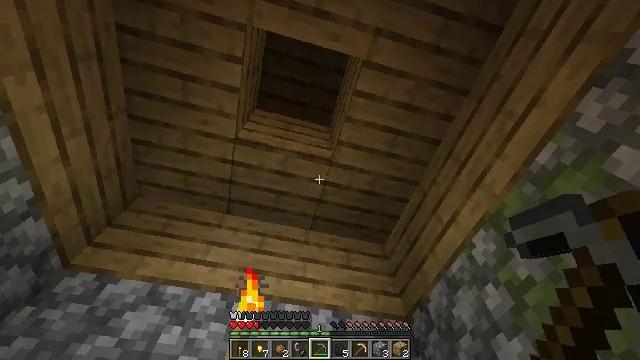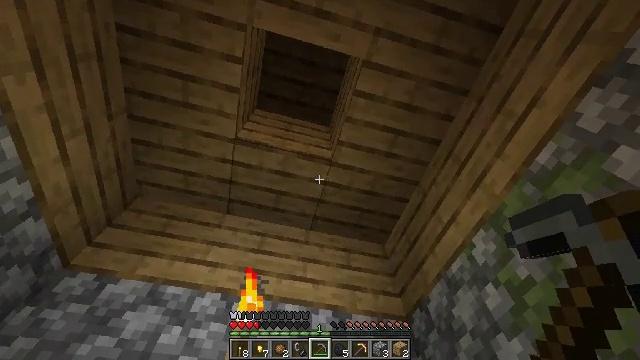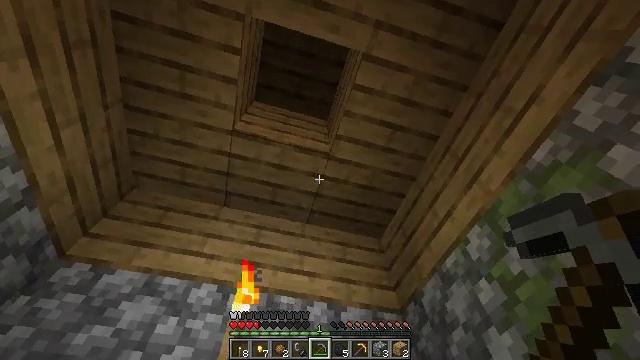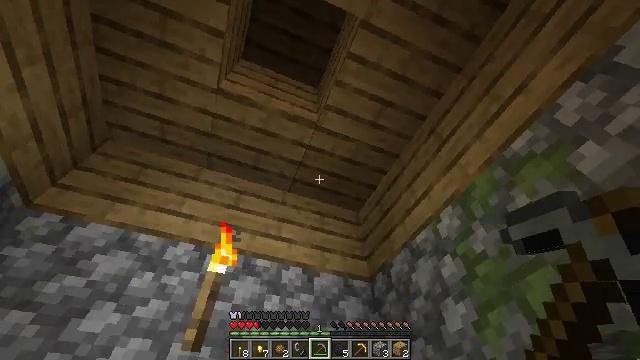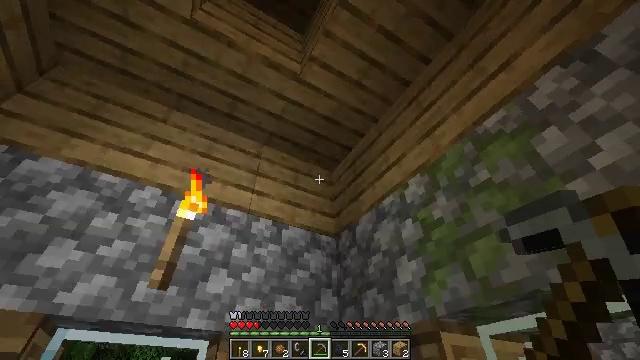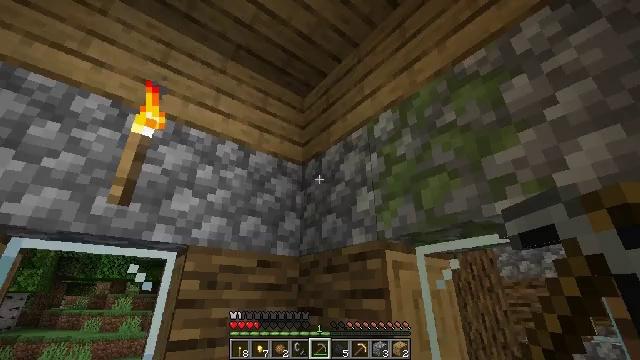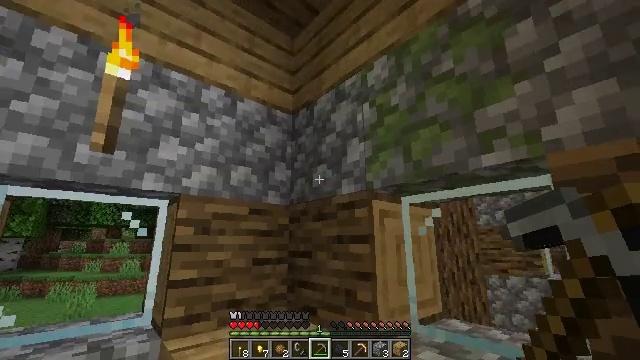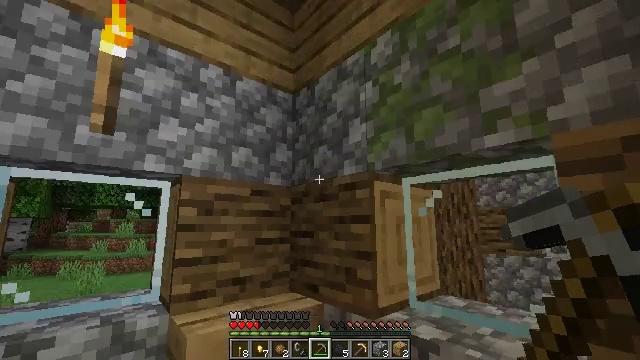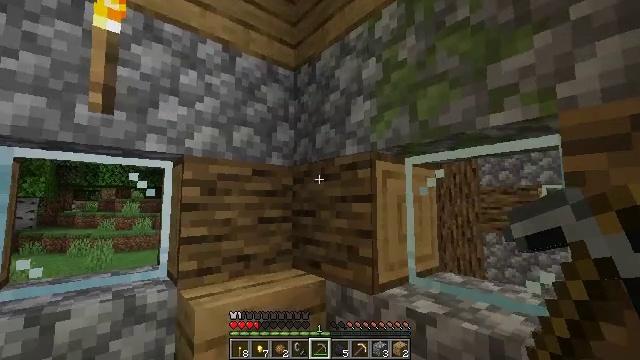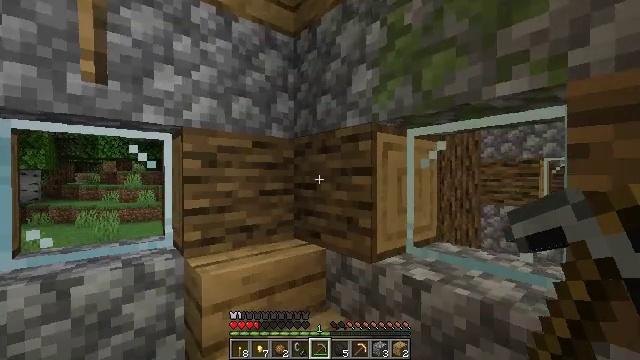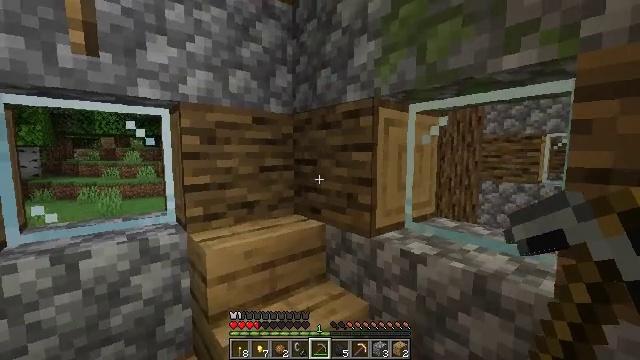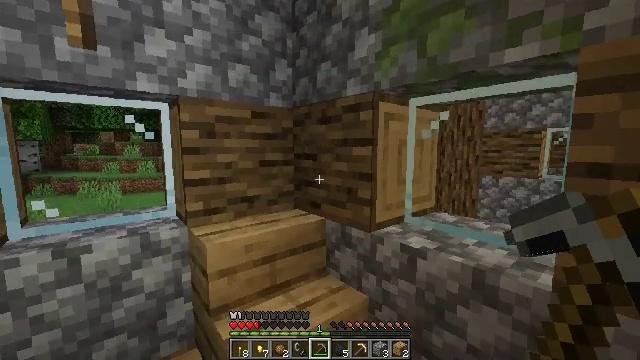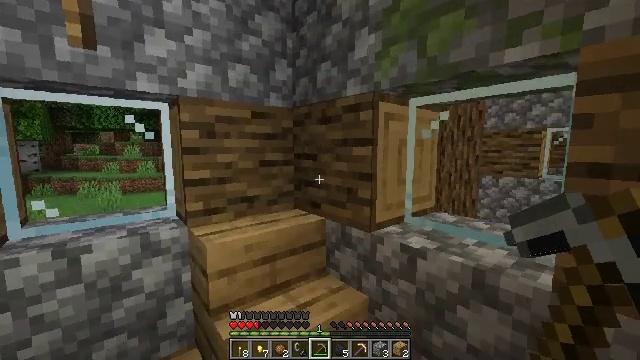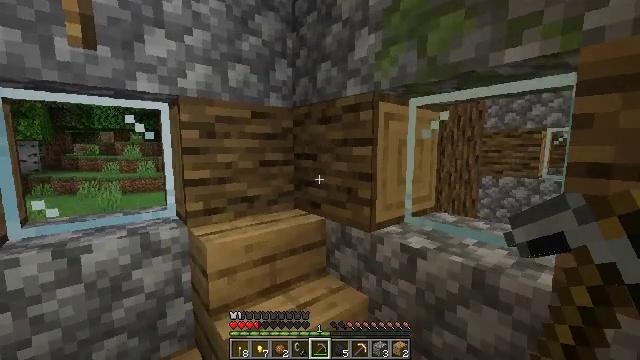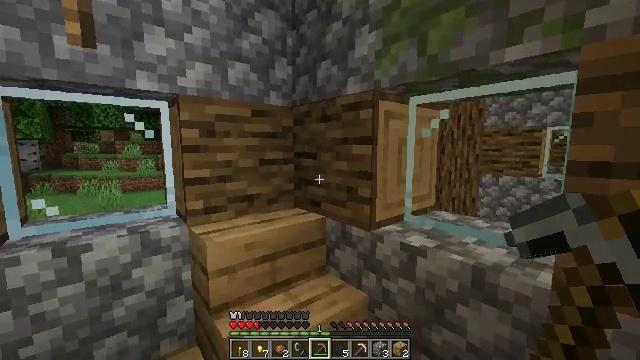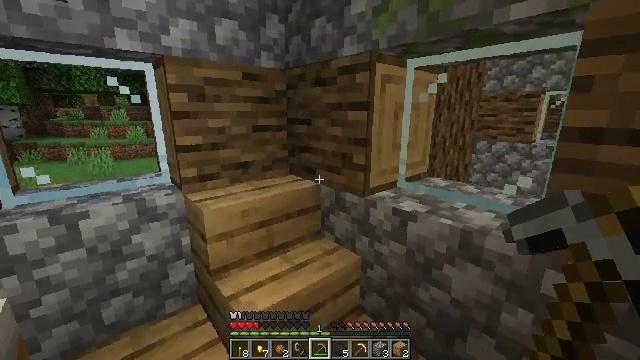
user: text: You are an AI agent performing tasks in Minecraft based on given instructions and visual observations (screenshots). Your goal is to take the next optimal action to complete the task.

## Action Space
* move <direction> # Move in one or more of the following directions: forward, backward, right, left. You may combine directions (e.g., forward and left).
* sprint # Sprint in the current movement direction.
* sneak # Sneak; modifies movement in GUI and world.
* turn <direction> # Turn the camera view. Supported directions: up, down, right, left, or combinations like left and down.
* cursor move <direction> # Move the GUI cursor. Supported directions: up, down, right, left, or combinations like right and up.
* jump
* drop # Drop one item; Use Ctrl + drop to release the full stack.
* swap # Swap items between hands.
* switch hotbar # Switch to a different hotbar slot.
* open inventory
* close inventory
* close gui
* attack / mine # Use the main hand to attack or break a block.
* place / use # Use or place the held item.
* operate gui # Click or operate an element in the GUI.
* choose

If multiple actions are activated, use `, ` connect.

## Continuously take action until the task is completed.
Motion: motion action
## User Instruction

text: Break the oak stairs.
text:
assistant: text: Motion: no_op
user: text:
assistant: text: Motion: turn right and down
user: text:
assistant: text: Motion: turn right and down
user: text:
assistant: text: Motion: turn right and down
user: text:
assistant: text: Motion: turn right and down
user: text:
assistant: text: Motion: turn right and down
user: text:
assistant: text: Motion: turn down
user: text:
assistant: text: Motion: turn down
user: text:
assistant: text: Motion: turn down
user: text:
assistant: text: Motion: turn down
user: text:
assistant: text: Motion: turn down
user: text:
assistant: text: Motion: no_op
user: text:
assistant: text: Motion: no_op
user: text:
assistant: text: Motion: no_op
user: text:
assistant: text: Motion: turn right and down
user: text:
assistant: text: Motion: move left, turn right and down
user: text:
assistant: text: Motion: move left, turn right and down
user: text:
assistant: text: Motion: move left, turn right
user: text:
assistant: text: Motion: move left
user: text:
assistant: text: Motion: move left
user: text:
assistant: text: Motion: turn down
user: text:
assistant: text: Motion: turn down
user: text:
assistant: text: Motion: turn down
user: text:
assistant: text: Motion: turn down
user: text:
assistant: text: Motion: no_op
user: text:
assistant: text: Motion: no_op
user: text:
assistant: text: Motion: no_op
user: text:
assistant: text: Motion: attack / mine
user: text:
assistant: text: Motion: attack / mine
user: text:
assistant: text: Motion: attack / mine